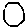
Label: hexagon